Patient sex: M
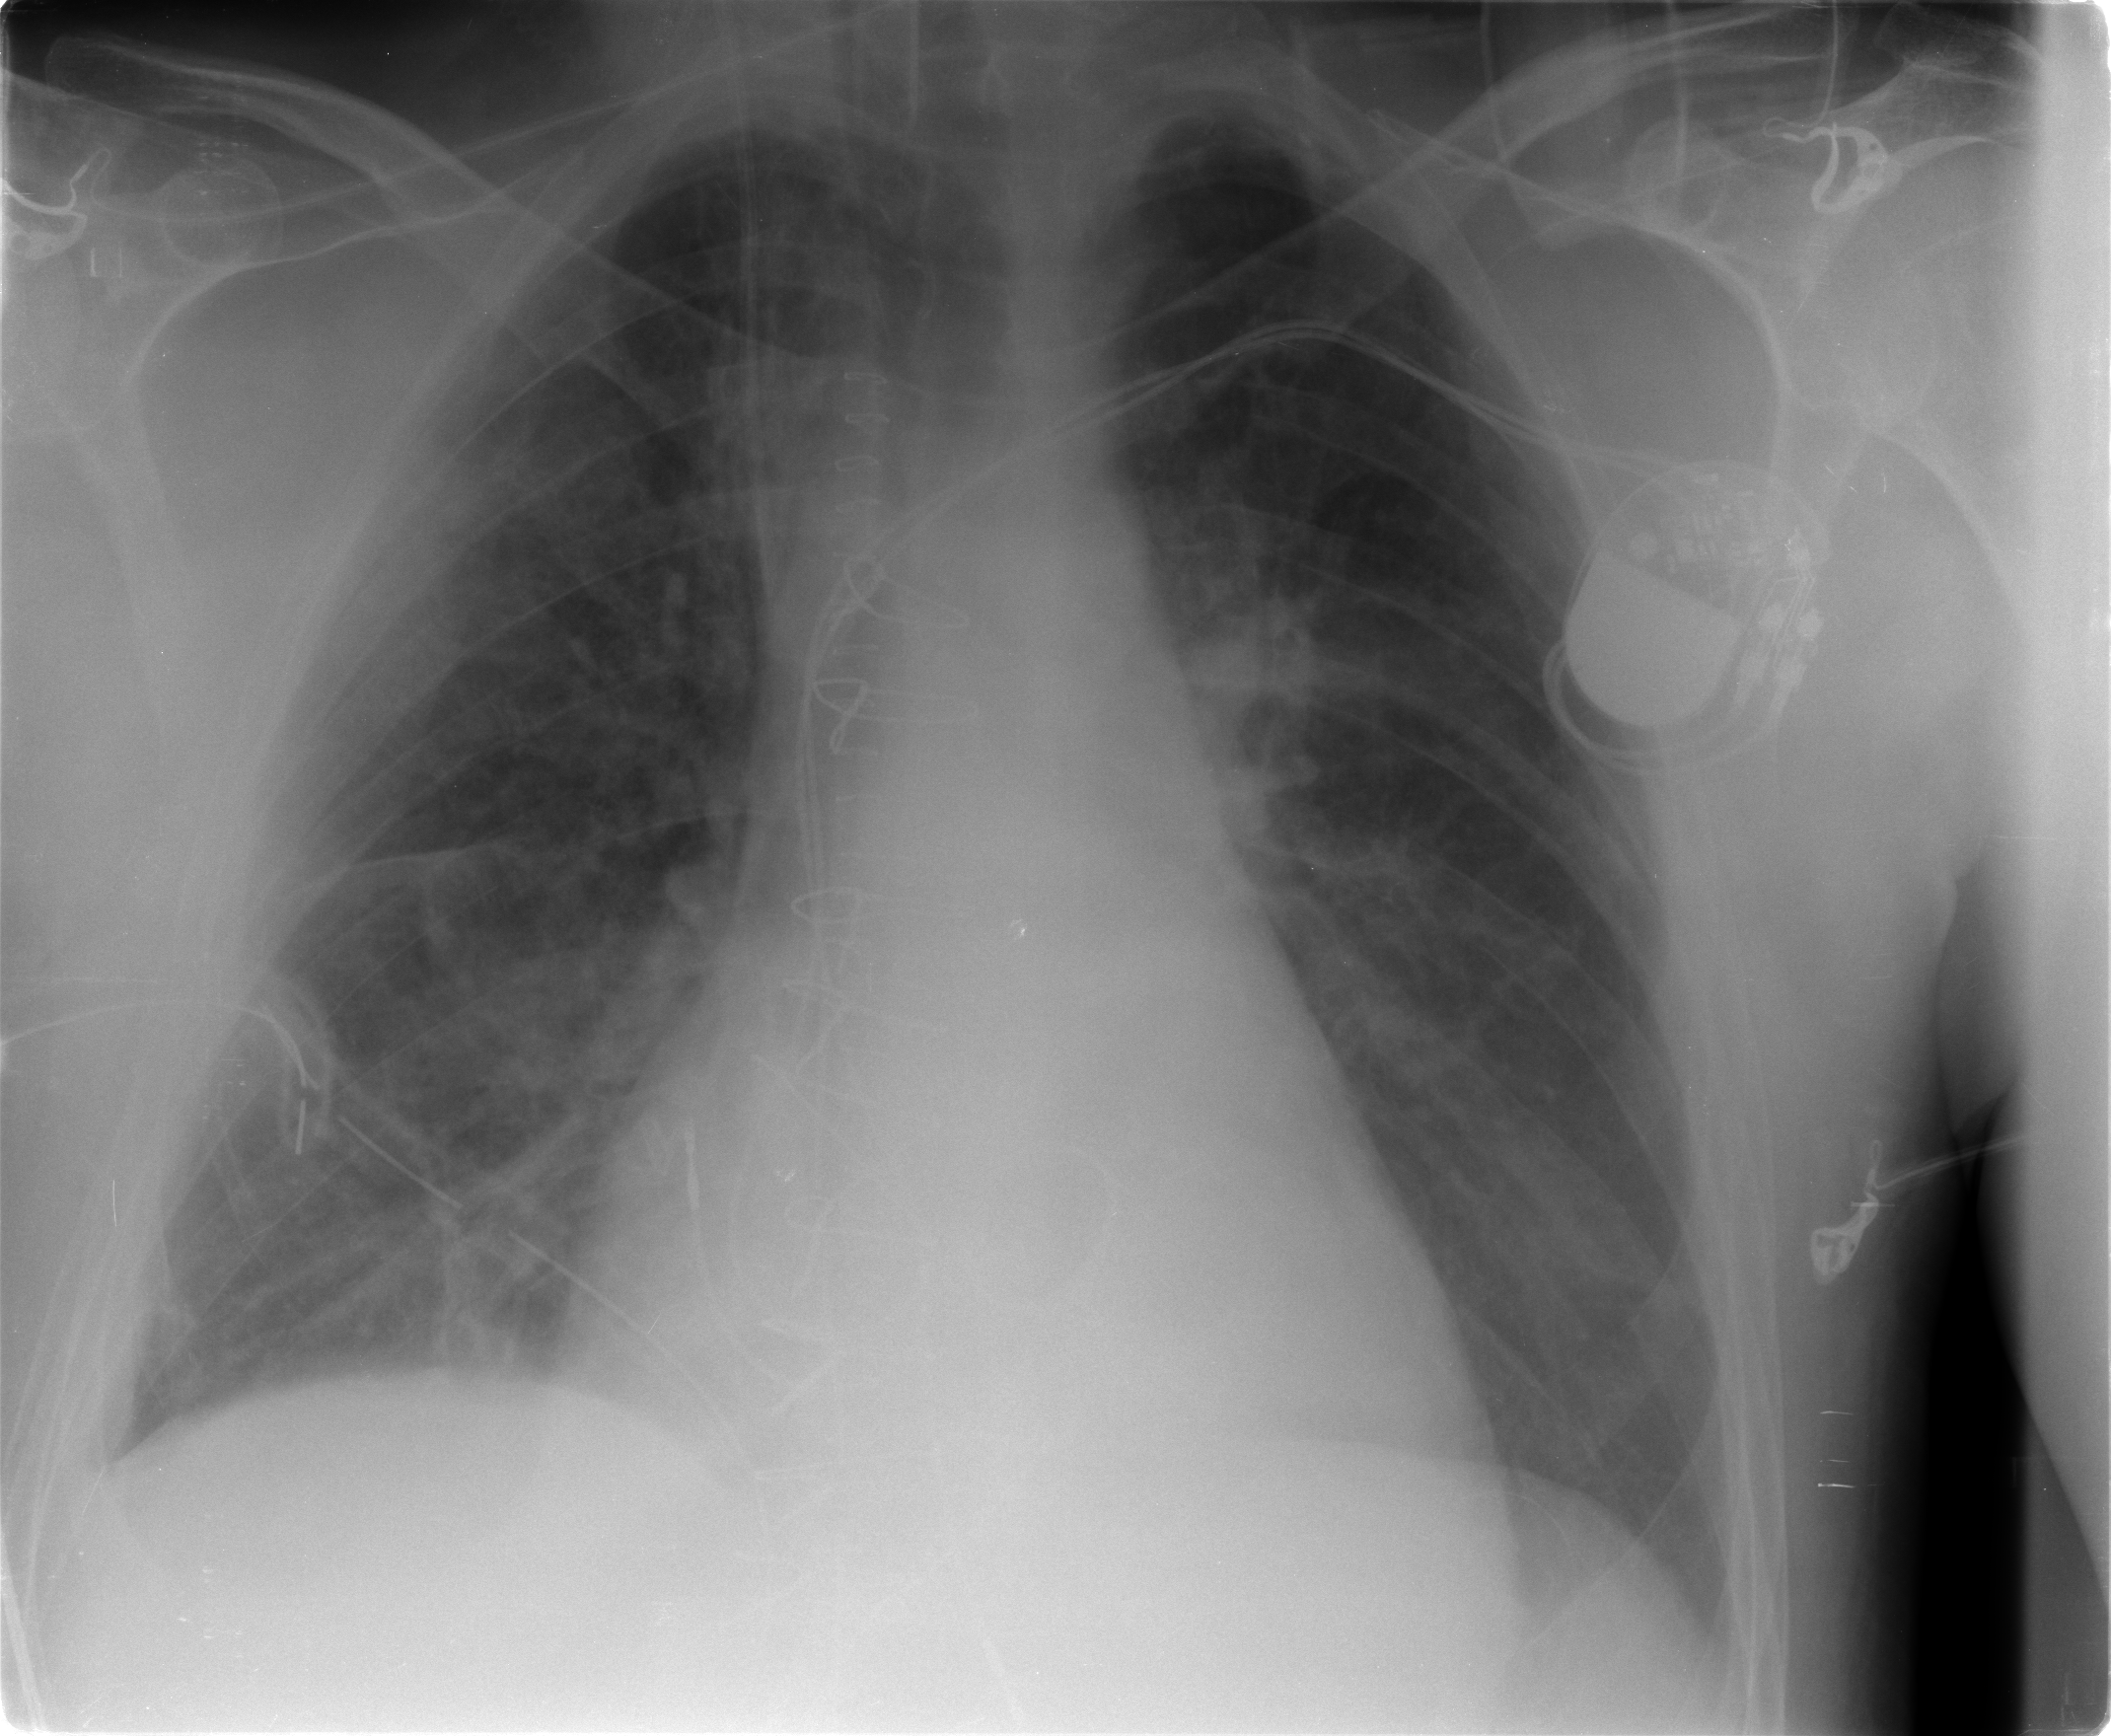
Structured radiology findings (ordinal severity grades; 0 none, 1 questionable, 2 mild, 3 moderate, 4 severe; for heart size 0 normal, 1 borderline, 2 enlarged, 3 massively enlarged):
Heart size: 2
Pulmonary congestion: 2
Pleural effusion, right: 1
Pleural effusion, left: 0
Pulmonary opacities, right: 0
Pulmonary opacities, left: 0
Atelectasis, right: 2
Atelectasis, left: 1